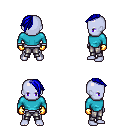
a pixel art fantasy rpg character, male body template, dark elf, purple skin, teal long-sleeve shirt, metal pants, blue long mohawk hairstyle, gold gloves, four views (front, back, left, right), 2x2 character sprite sheet, small pixel art, hard edges, no anti-aliasing